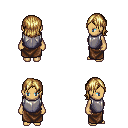
a pixel art fantasy rpg character, female body template, human, tanned skin, steel chest armor, robe skirt, blonde long bangs hairstyle, four views (front, back, left, right), 2x2 character sprite sheet, small pixel art, hard edges, no anti-aliasing